Question: I don't know the syntax in PHP but I want to COUNT the "1"s of a certain ID no. then Display the result. In this case the desired result would be 3, 3 and 5. Since all bookstatus value on every book ID is "1". If the value of bookstatus changes from 1 to 2 then it will only COUNT the "1"s. See attached photo.
Thank you

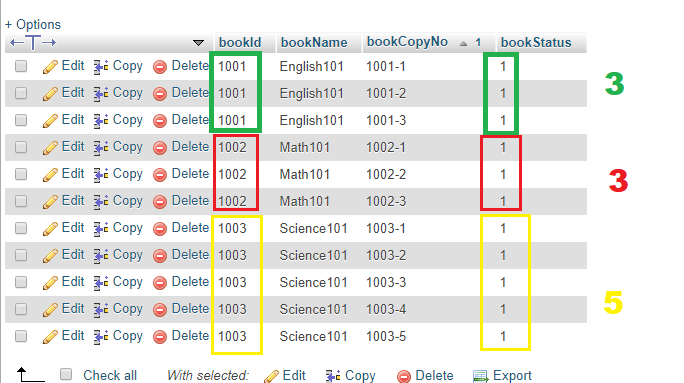
Answer: '''
SELECT bookID, COUNT(*) from your_table GROUP BY bookID WHERE bookStatus = 1
'''
the above query returns all availabe books per bookID. you can add bookID in where status for certain bookID
<URL>
'''
<html>
<head>
<title>Selecting Table in MySQLi Server</title>
</head>
<body>
<?php
$dbhost = 'localhost:3306';
$dbuser = 'root';
$dbpass = '';
$dbname = 'TUTORIALS';
$conn = mysqli_connect($dbhost, $dbuser, $dbpass,$dbname);
if(! $conn ) {
die('Could not connect: ' . mysqli_error());
}
echo 'Connected successfully<br>';
$sql = 'SELECT name FROM tutorials_inf';
$result = mysqli_query($conn, $sql);
if (mysqli_num_rows($result) > 0) {
while($row = mysqli_fetch_assoc($result)) {
echo "Name: " . $row["name"]. "<br>";
}
} else {
echo "0 results";
}
mysqli_close($conn);
?>
</body>
</html>
'''